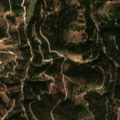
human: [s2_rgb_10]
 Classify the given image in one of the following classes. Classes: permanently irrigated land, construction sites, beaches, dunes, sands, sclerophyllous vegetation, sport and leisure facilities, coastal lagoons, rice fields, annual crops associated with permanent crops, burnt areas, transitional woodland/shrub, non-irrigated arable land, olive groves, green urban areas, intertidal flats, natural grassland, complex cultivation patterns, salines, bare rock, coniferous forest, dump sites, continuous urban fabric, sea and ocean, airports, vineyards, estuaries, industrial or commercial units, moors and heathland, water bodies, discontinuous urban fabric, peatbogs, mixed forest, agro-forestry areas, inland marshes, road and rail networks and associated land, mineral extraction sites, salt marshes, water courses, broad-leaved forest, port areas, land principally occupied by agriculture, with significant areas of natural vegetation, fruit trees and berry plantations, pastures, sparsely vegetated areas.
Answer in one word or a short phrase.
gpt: pastures, coniferous forest